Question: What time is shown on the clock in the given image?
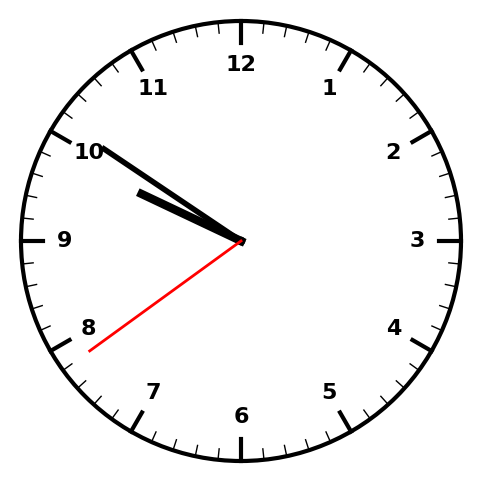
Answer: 09:50:39